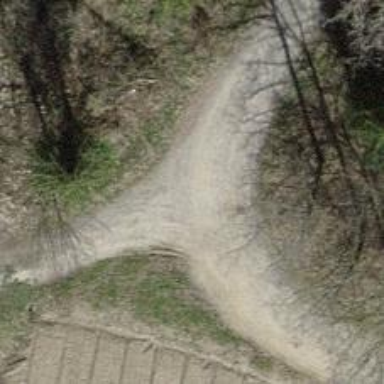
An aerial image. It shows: Compacted track with grade2 level.